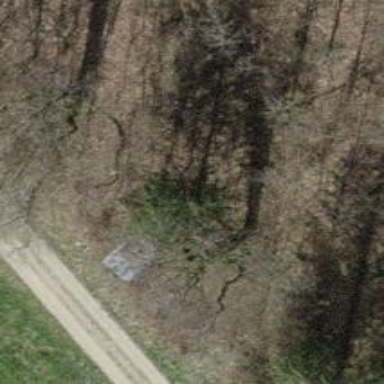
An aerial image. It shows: Hunting stand.